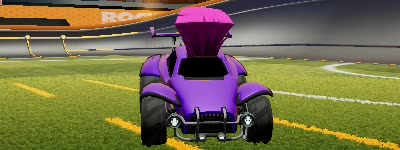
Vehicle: octane